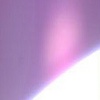
Label: sunburn